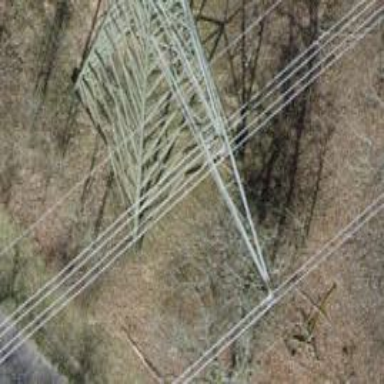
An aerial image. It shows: Power tower.